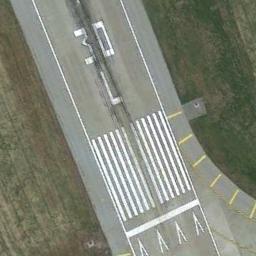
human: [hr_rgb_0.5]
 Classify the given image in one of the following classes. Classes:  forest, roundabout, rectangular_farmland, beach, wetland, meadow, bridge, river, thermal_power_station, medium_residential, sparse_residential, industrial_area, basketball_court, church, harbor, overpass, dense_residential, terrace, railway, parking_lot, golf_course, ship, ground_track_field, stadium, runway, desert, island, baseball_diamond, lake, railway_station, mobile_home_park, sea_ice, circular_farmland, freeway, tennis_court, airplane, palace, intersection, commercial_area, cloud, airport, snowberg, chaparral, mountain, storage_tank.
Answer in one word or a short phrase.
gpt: runway